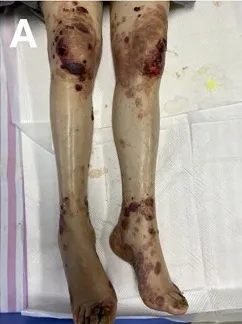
Clinical features of this patient. Erythema, blisters and bloody crusts on the knees and lower limbs.
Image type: medical_photograph (skin_photograph)